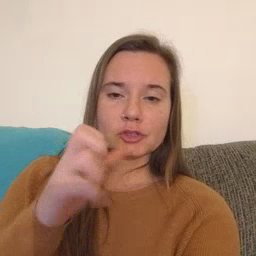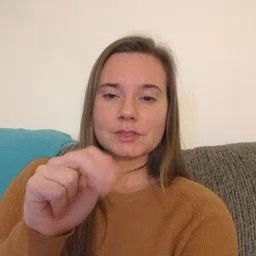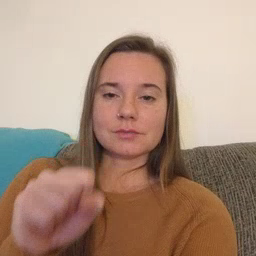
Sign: jeans